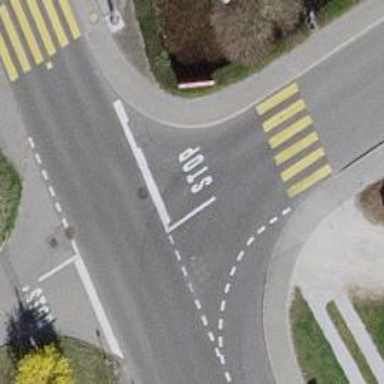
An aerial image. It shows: Stop road.